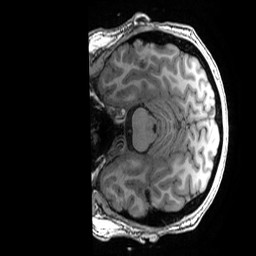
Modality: T1w
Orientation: axial